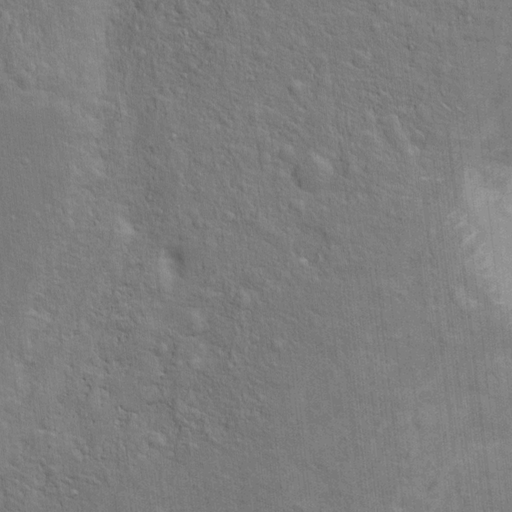
Classes present: Background, Cone